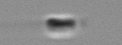
Label: flagellate_morphotype3